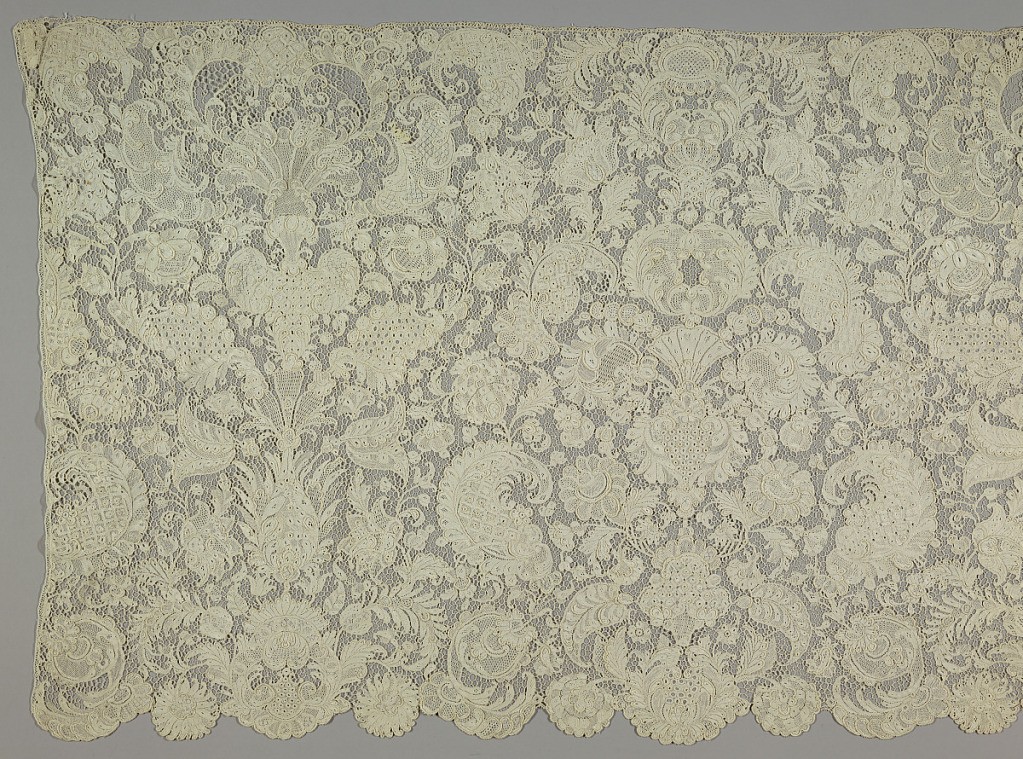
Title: Flounce
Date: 1720–30
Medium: linen Technique: needle lace
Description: Point de France worked in a close, allover design of conventionalized flower and leaf forms on a ground of picoted bars. Irregularly scalloped edge formed by the foliation.